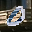
Label: 0